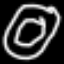
Label: donut